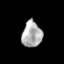
Tissue: prostate
Cell type: T cells
Senescence score: 0.3586
Nuclear area (px): 503
Mean DAPI intensity: 174.952